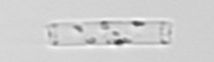
Label: Cerataulina_pelagica